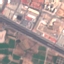
Land use / land cover: Highway